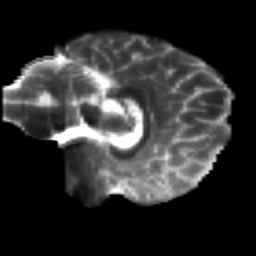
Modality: T2w
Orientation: sagittal
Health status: healthy
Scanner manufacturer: siemens
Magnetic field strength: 3 T
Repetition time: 10.6 s
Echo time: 0.092 s